Question: In <URL>".
'undefined' is not an ordinary variable:
'''
> var undefined = 4
undefined
> undefined
undefined
'''
Therefore, we know that undefined is not a variable. So why would an 'undefined' be re-undefined in the jQuery source?

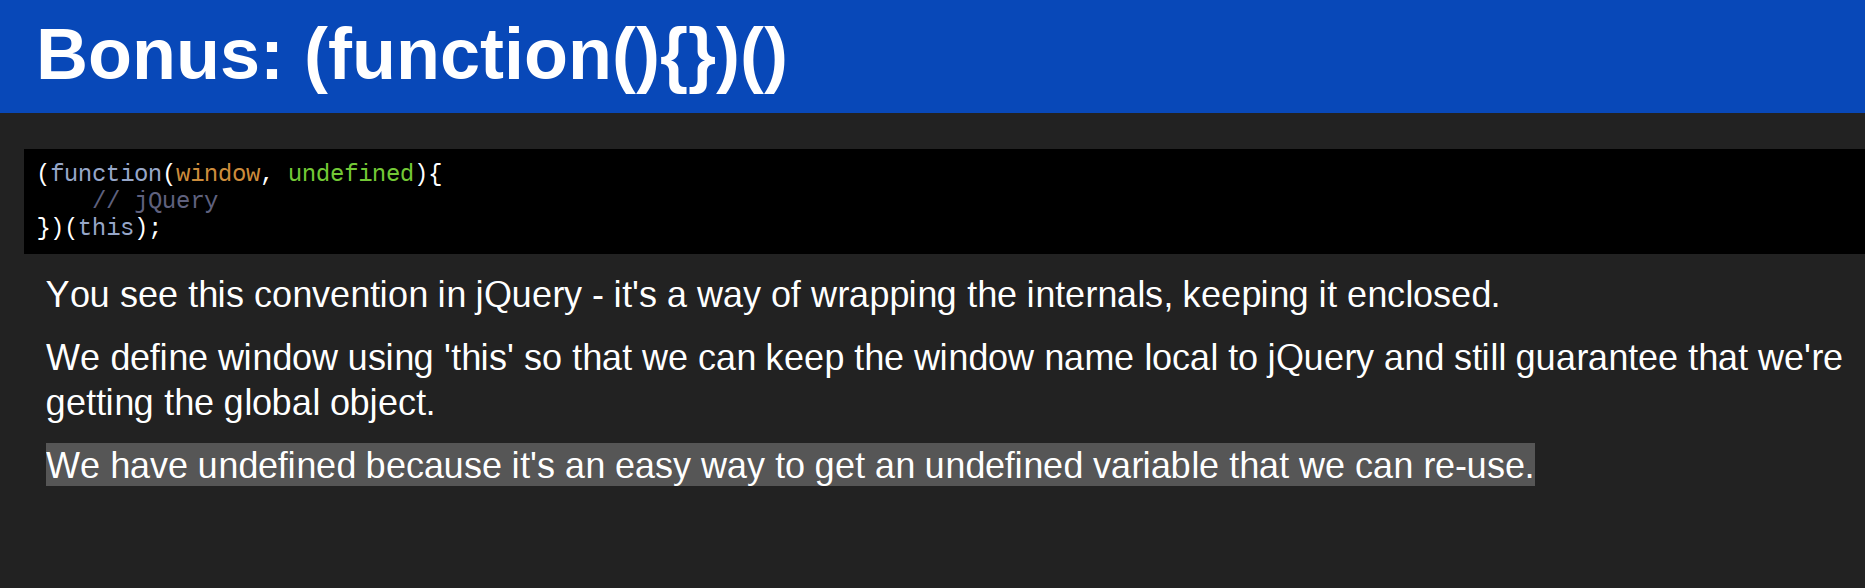
Answer: Because in some JavaScript engines it's possible to set 'undefined' to a value. This is to make sure 'undefined' is really 'undefined'.